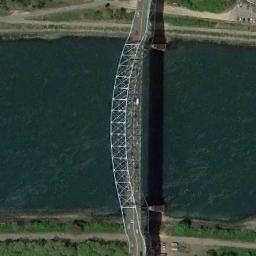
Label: bridge